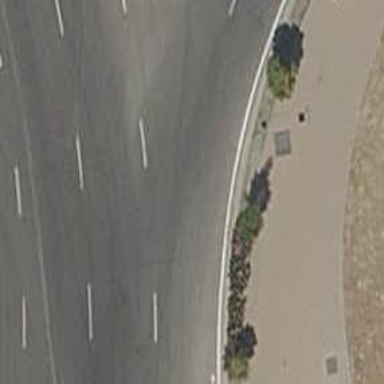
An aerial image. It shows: Primary highway intersecting roundabout.